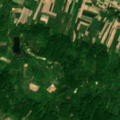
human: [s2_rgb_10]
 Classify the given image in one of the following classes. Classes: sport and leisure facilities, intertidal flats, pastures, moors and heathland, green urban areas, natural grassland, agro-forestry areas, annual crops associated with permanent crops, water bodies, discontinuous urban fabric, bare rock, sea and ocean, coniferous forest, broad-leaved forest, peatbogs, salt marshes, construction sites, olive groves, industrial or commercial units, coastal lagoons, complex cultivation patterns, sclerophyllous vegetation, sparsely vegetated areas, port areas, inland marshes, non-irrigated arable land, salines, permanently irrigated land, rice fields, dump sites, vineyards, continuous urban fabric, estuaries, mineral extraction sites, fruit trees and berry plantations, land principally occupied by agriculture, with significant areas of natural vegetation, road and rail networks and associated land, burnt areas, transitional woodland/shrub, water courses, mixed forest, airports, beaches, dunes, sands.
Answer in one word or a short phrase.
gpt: complex cultivation patterns, land principally occupied by agriculture, with significant areas of natural vegetation, broad-leaved forest, transitional woodland/shrub